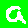
Digit: 9